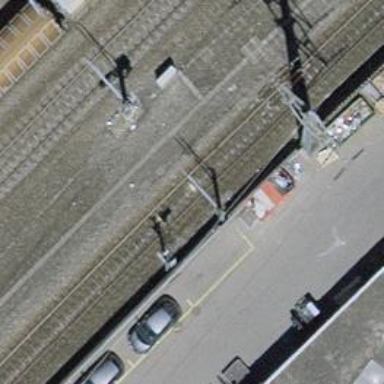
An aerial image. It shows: Railway signal.